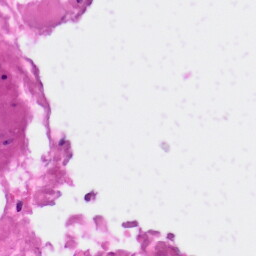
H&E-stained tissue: Skin